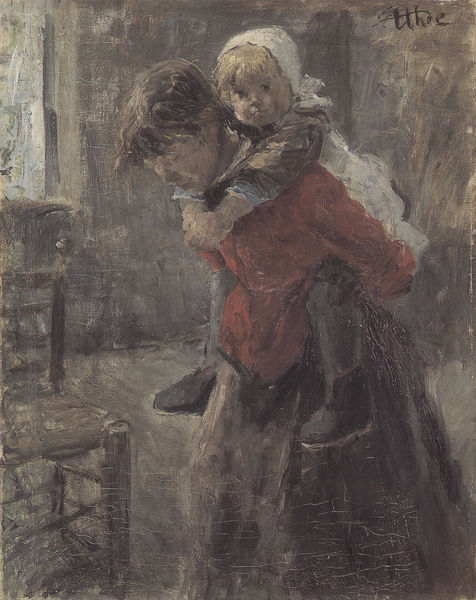
Titel: Die große Schwester
Künstler: Fritz von Uhde
Standort: Winterthur
Institution: Museum Oskar Reinhart am Stadtgarten
Schlagwörter: blau, dunkel, gemälde, kopf, mann, schatten, weiß, gelb, impressionismus, mädchen, ocker, braun, fenster, frau, grau, hell, hintergrund, hut, kleid, kleider, licht, profil, raum, rücken, schwarz, stuhl, tür, zimmer, ölbild, blick, gebäude, haus, rot, tuch, expressionismus, flächig, haube, malerei, rock, schleife, blond, hemd, jacke, jung, mütze, wand, arm, arme, augen, bluse, falten, gesicht, halten, kragen, mensch, tragen, bild, bildnis, hals, hände, innenraum, portrait, signatur, öl, pastos, boden, haare, interieur, stoff, stoffe, innen, kind, mutter, tochter, brünett, gebeugt, schulter, traurig, bauern, genre, kinder, beine, schürze, bein, füße, magd, schrift, ecke, zimmerecke, düster, lehne, zwei, fußboden, haltung, schuhe, studie, zöpfe, last, fläche, risse, farbe, kahl, klein, weis, signiert, hocker, krieg, kopftuch, zopf, zofe, kammer, junge, geschwister, regen, wände, strümpfe, ärmlich, helligkeit, unterschrift, diesig, porträts, buchstaben, stiefel, beutel, häubchen, schwester, kurz, namen, kleidchen, kleinkind, hüfte, karg, kamerablick, armut, stumpf, ärmchen, kapuze, bäuerlich, riss, tragend, kins, stifel, heim, uhde, suhl, trägt, mutter mit kind, huckepack, ute, schwierig, kleindkind, stirnfranzen, stuhlgeflecht, stuhlraum, utwe, bevölkt, n, #braun, memuter, raurig